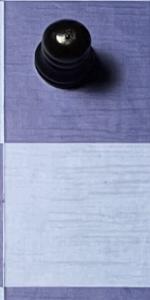
Label: Empty